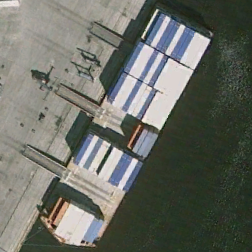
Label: civil